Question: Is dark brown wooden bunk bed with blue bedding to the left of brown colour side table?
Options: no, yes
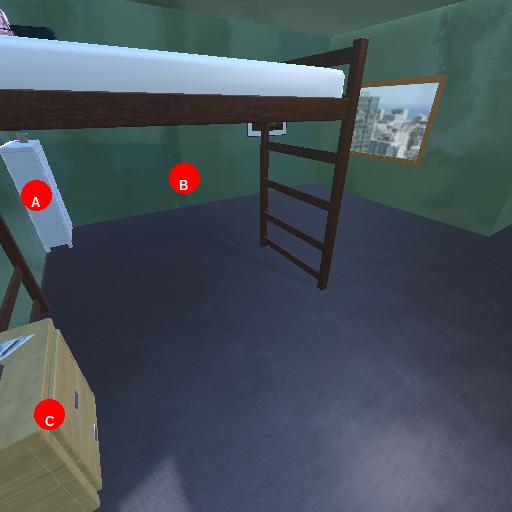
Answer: no